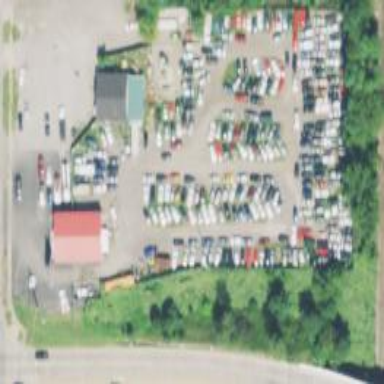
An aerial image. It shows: Scrap yard situated in industrial area.